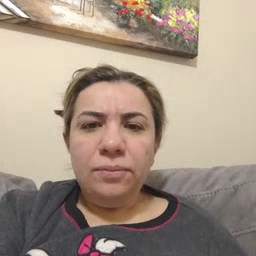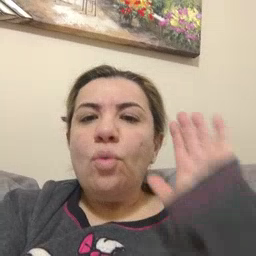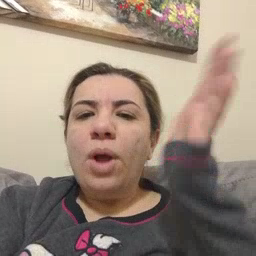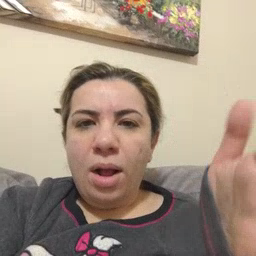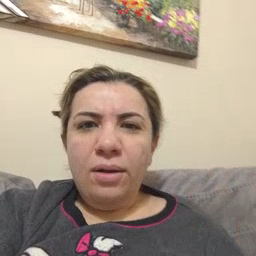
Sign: will